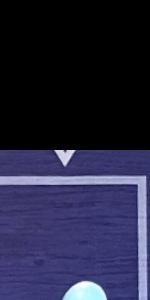
Label: Empty